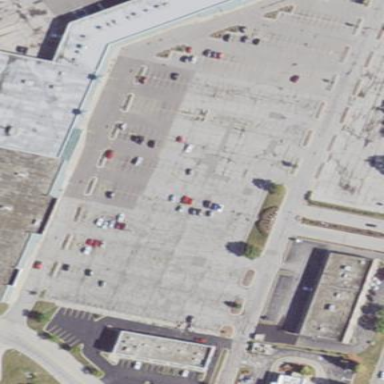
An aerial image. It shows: Retail area.